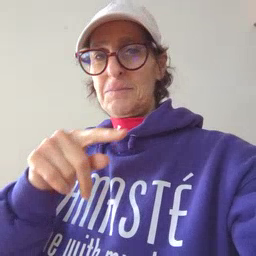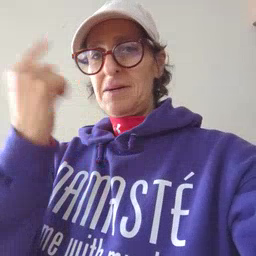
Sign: black